Field crop: maize
Growth stage: 2
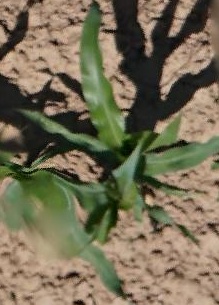
Species: maize